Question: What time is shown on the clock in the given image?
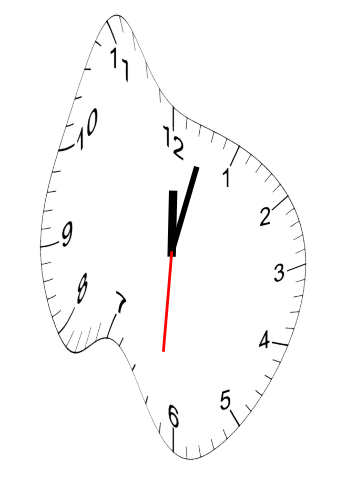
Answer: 12:02:31